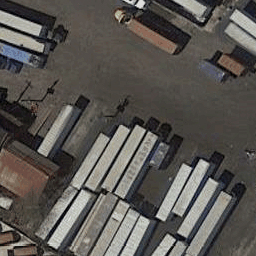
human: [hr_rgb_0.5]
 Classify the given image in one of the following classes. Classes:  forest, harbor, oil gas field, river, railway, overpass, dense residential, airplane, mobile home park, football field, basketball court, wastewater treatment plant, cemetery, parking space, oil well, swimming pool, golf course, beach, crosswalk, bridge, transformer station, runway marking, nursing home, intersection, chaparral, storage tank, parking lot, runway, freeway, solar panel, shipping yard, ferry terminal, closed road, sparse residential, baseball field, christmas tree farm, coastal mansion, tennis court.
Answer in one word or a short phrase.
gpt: shipping yard